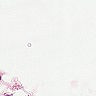
Metastatic tissue present: no